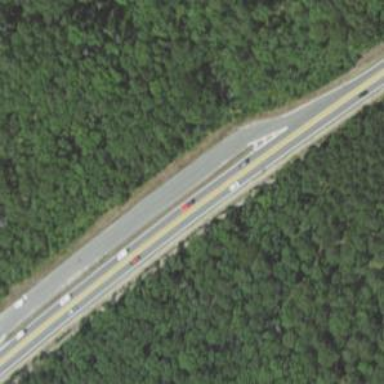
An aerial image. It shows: Rest area on the road.